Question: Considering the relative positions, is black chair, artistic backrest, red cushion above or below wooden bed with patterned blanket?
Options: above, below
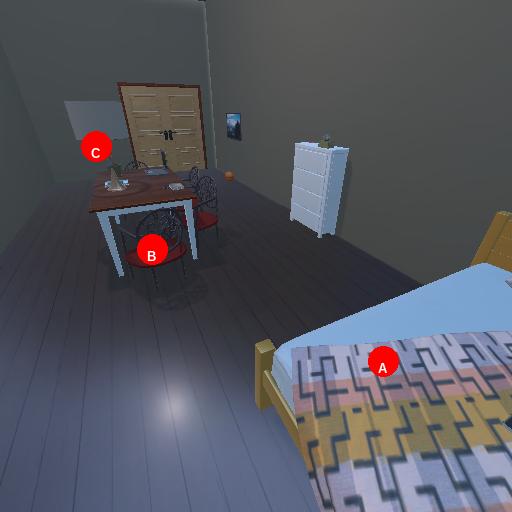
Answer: above